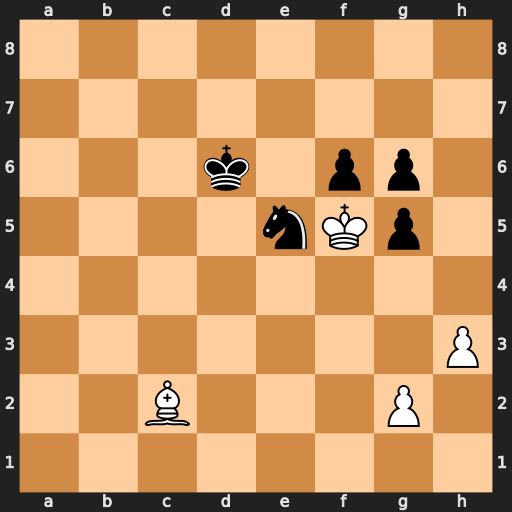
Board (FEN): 8/8/3k1pp1/4nKp1/8/7P/2B3P1/8
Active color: w
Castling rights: -
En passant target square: -
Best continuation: Kxf6 g4 h4 Nf3 g3